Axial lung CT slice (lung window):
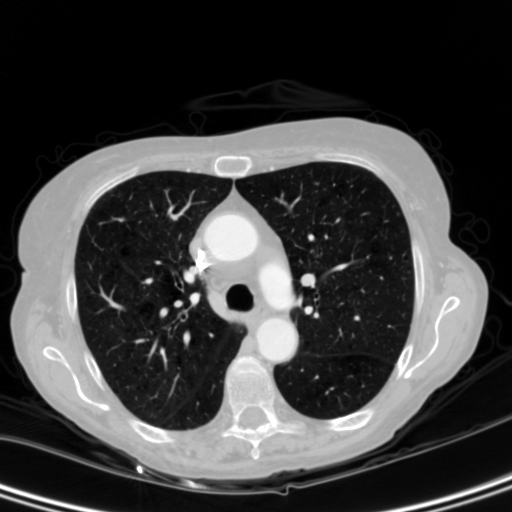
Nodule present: no